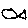
Label: fish